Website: apple
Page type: payment
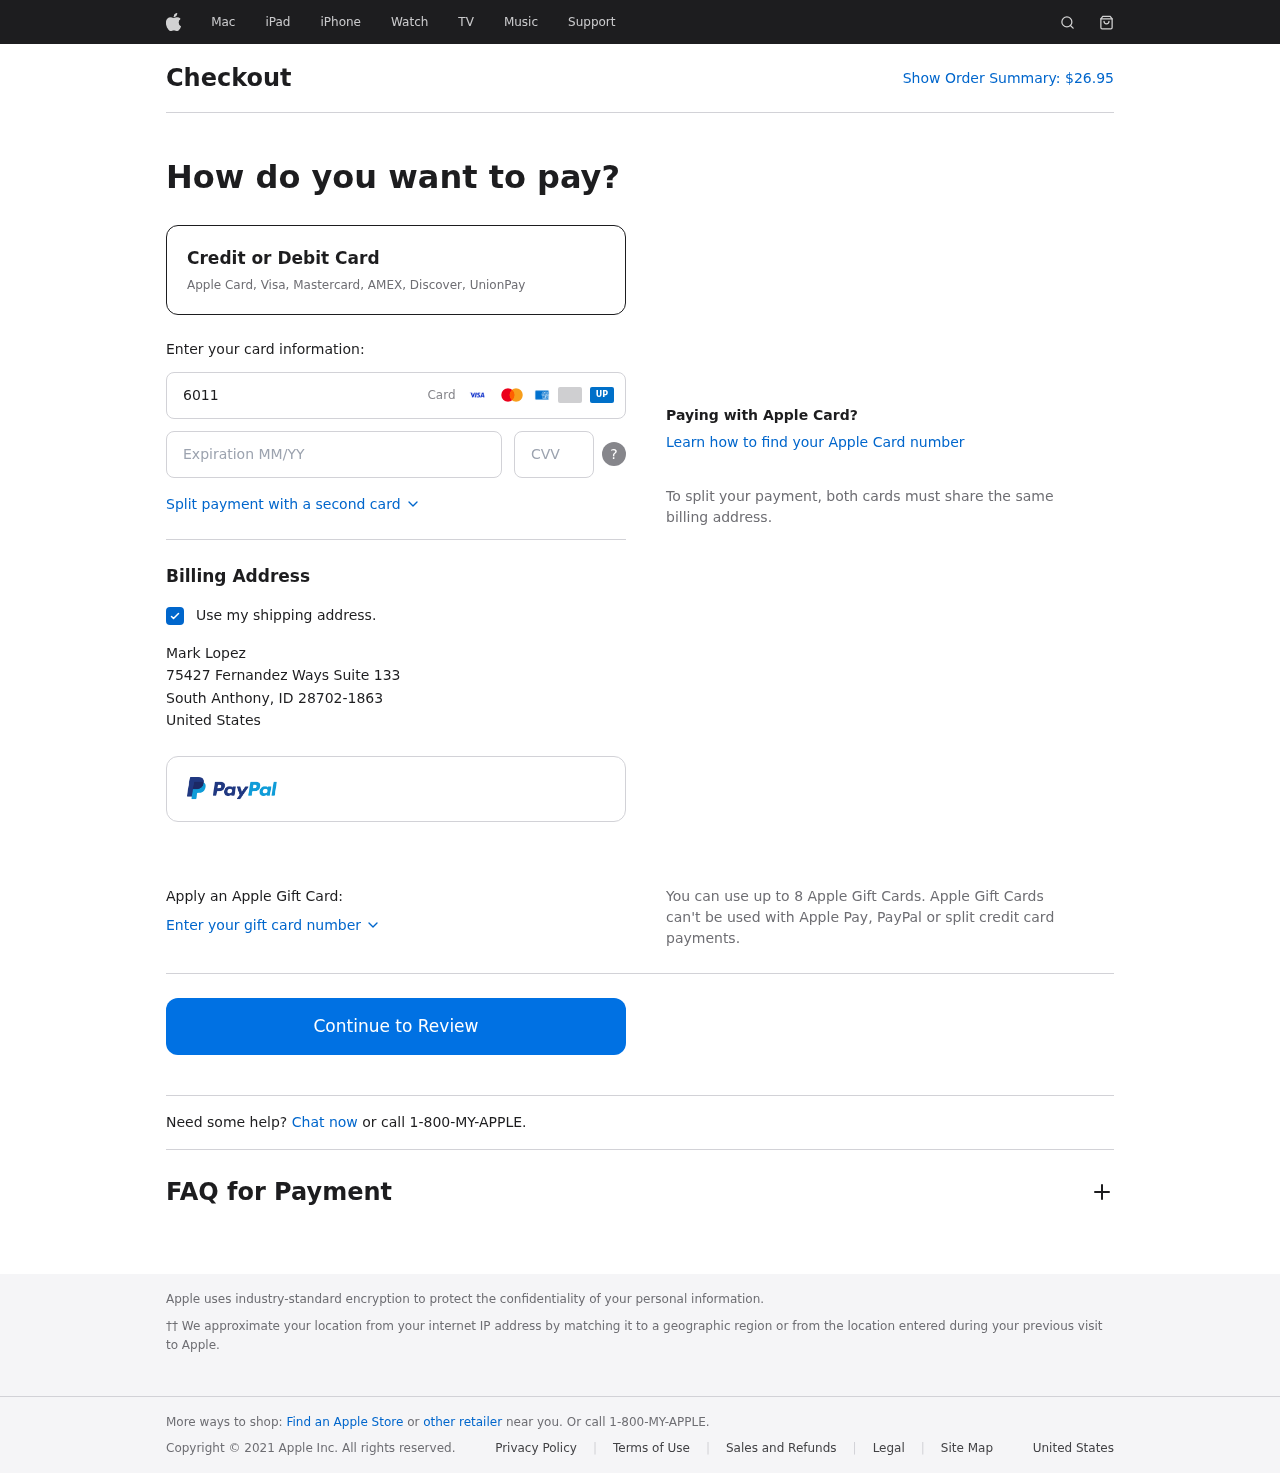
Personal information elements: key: PII_CARD_CVV
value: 368
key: PII_CARD_EXPIRY
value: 11/30
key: PII_CARD_NUMBER
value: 6011 4590 1430 9985
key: PII_CITY
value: South Anthony
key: PII_COUNTRY
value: United States
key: PII_FULLNAME
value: Mark Lopez
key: PII_POSTCODE_FULL
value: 28702-1863
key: PII_STATE_ABBR
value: ID
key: PII_STREET
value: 75427 Fernandez Ways Suite 133
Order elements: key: ORDER_TOTAL
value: $26.95